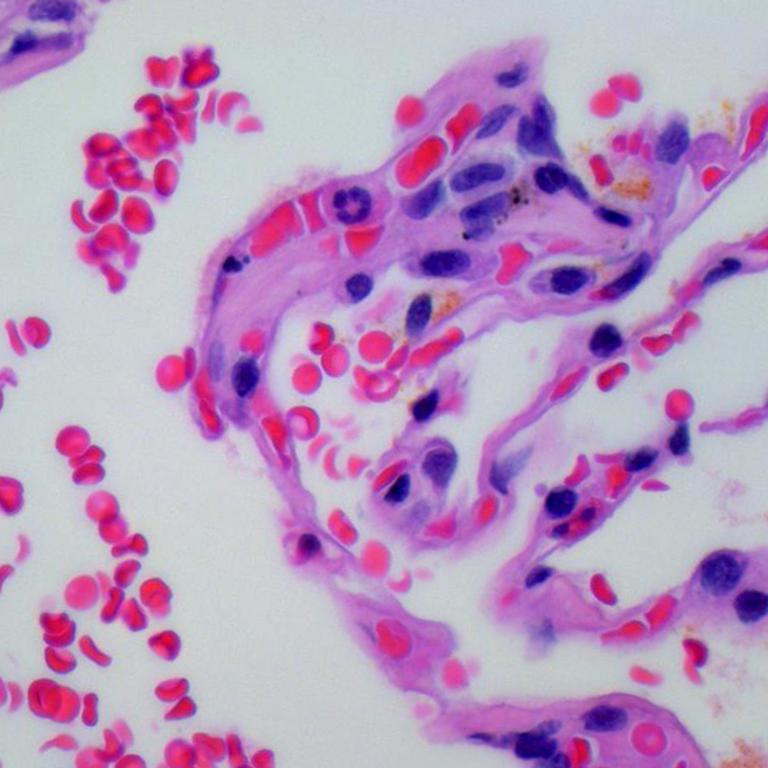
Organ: lung
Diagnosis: benign